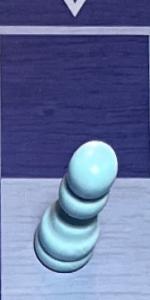
Label: Pawn_White